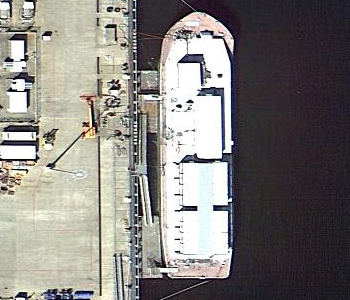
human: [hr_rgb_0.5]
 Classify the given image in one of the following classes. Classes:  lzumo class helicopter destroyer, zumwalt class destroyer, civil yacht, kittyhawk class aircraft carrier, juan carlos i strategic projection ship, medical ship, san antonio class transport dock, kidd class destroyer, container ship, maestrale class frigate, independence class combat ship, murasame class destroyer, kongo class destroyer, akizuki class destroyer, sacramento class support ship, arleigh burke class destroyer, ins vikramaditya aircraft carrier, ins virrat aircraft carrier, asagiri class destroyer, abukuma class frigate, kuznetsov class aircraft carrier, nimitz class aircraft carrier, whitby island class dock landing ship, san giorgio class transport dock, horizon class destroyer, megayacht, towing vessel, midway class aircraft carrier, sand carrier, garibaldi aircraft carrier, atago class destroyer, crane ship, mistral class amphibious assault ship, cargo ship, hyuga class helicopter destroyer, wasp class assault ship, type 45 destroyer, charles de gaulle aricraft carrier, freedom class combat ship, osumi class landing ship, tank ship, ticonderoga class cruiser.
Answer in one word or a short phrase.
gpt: Cargo ship